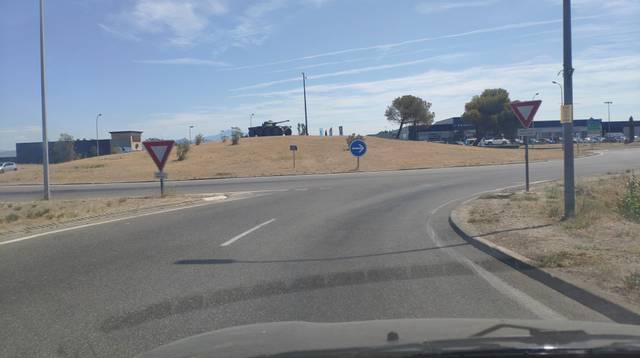
Region: France
Coordinates: 44.119, 4.836